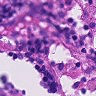
Metastatic tissue present: no